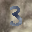
Label: 3